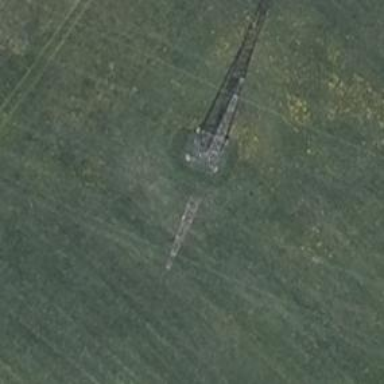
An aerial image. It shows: Power tower.